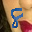
Label: 8